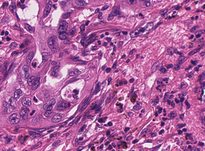
Tumor epithelial tissue: yes
Tumor-associated stroma tissue: yes
Normal tissue: no